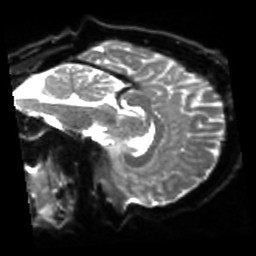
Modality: sbref
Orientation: sagittal
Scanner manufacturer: siemens
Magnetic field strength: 3 T
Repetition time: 4 s
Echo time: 0.0594 s